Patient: sex F, age 38
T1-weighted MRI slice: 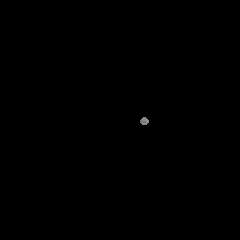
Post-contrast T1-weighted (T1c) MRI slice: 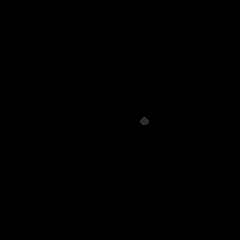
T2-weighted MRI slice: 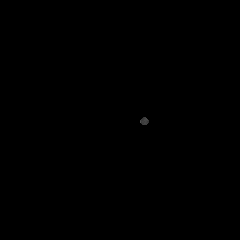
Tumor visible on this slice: no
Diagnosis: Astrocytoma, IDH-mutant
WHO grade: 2